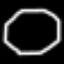
Label: octagon